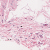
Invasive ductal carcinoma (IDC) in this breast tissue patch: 0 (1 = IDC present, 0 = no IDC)